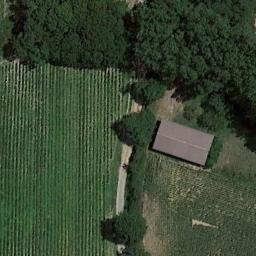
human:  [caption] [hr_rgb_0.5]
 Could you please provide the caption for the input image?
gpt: The sparse residential is on the grass next to the farmland and some trees .

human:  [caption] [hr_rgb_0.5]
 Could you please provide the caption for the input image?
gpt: The room is surrounded by trees .

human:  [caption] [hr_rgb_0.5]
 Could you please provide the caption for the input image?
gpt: Many trees are next to the sparse residential .

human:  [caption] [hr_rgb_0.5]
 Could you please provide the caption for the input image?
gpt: In a sparse residential area there is a gray house and many green trees, And a piece of farmland .

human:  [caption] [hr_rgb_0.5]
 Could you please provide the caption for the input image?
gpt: A sparse residential area with many green trees and a building .